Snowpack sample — Snodgrass Mountain, Crested Butte, Colorado (2/4/25, 12:06 PM MST)
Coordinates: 38.923, -106.968
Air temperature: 35 °F
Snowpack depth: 80 cm
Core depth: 50 cm
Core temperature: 30.2 °F
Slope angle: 14°, slope face: 78°
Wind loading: low
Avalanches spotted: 0
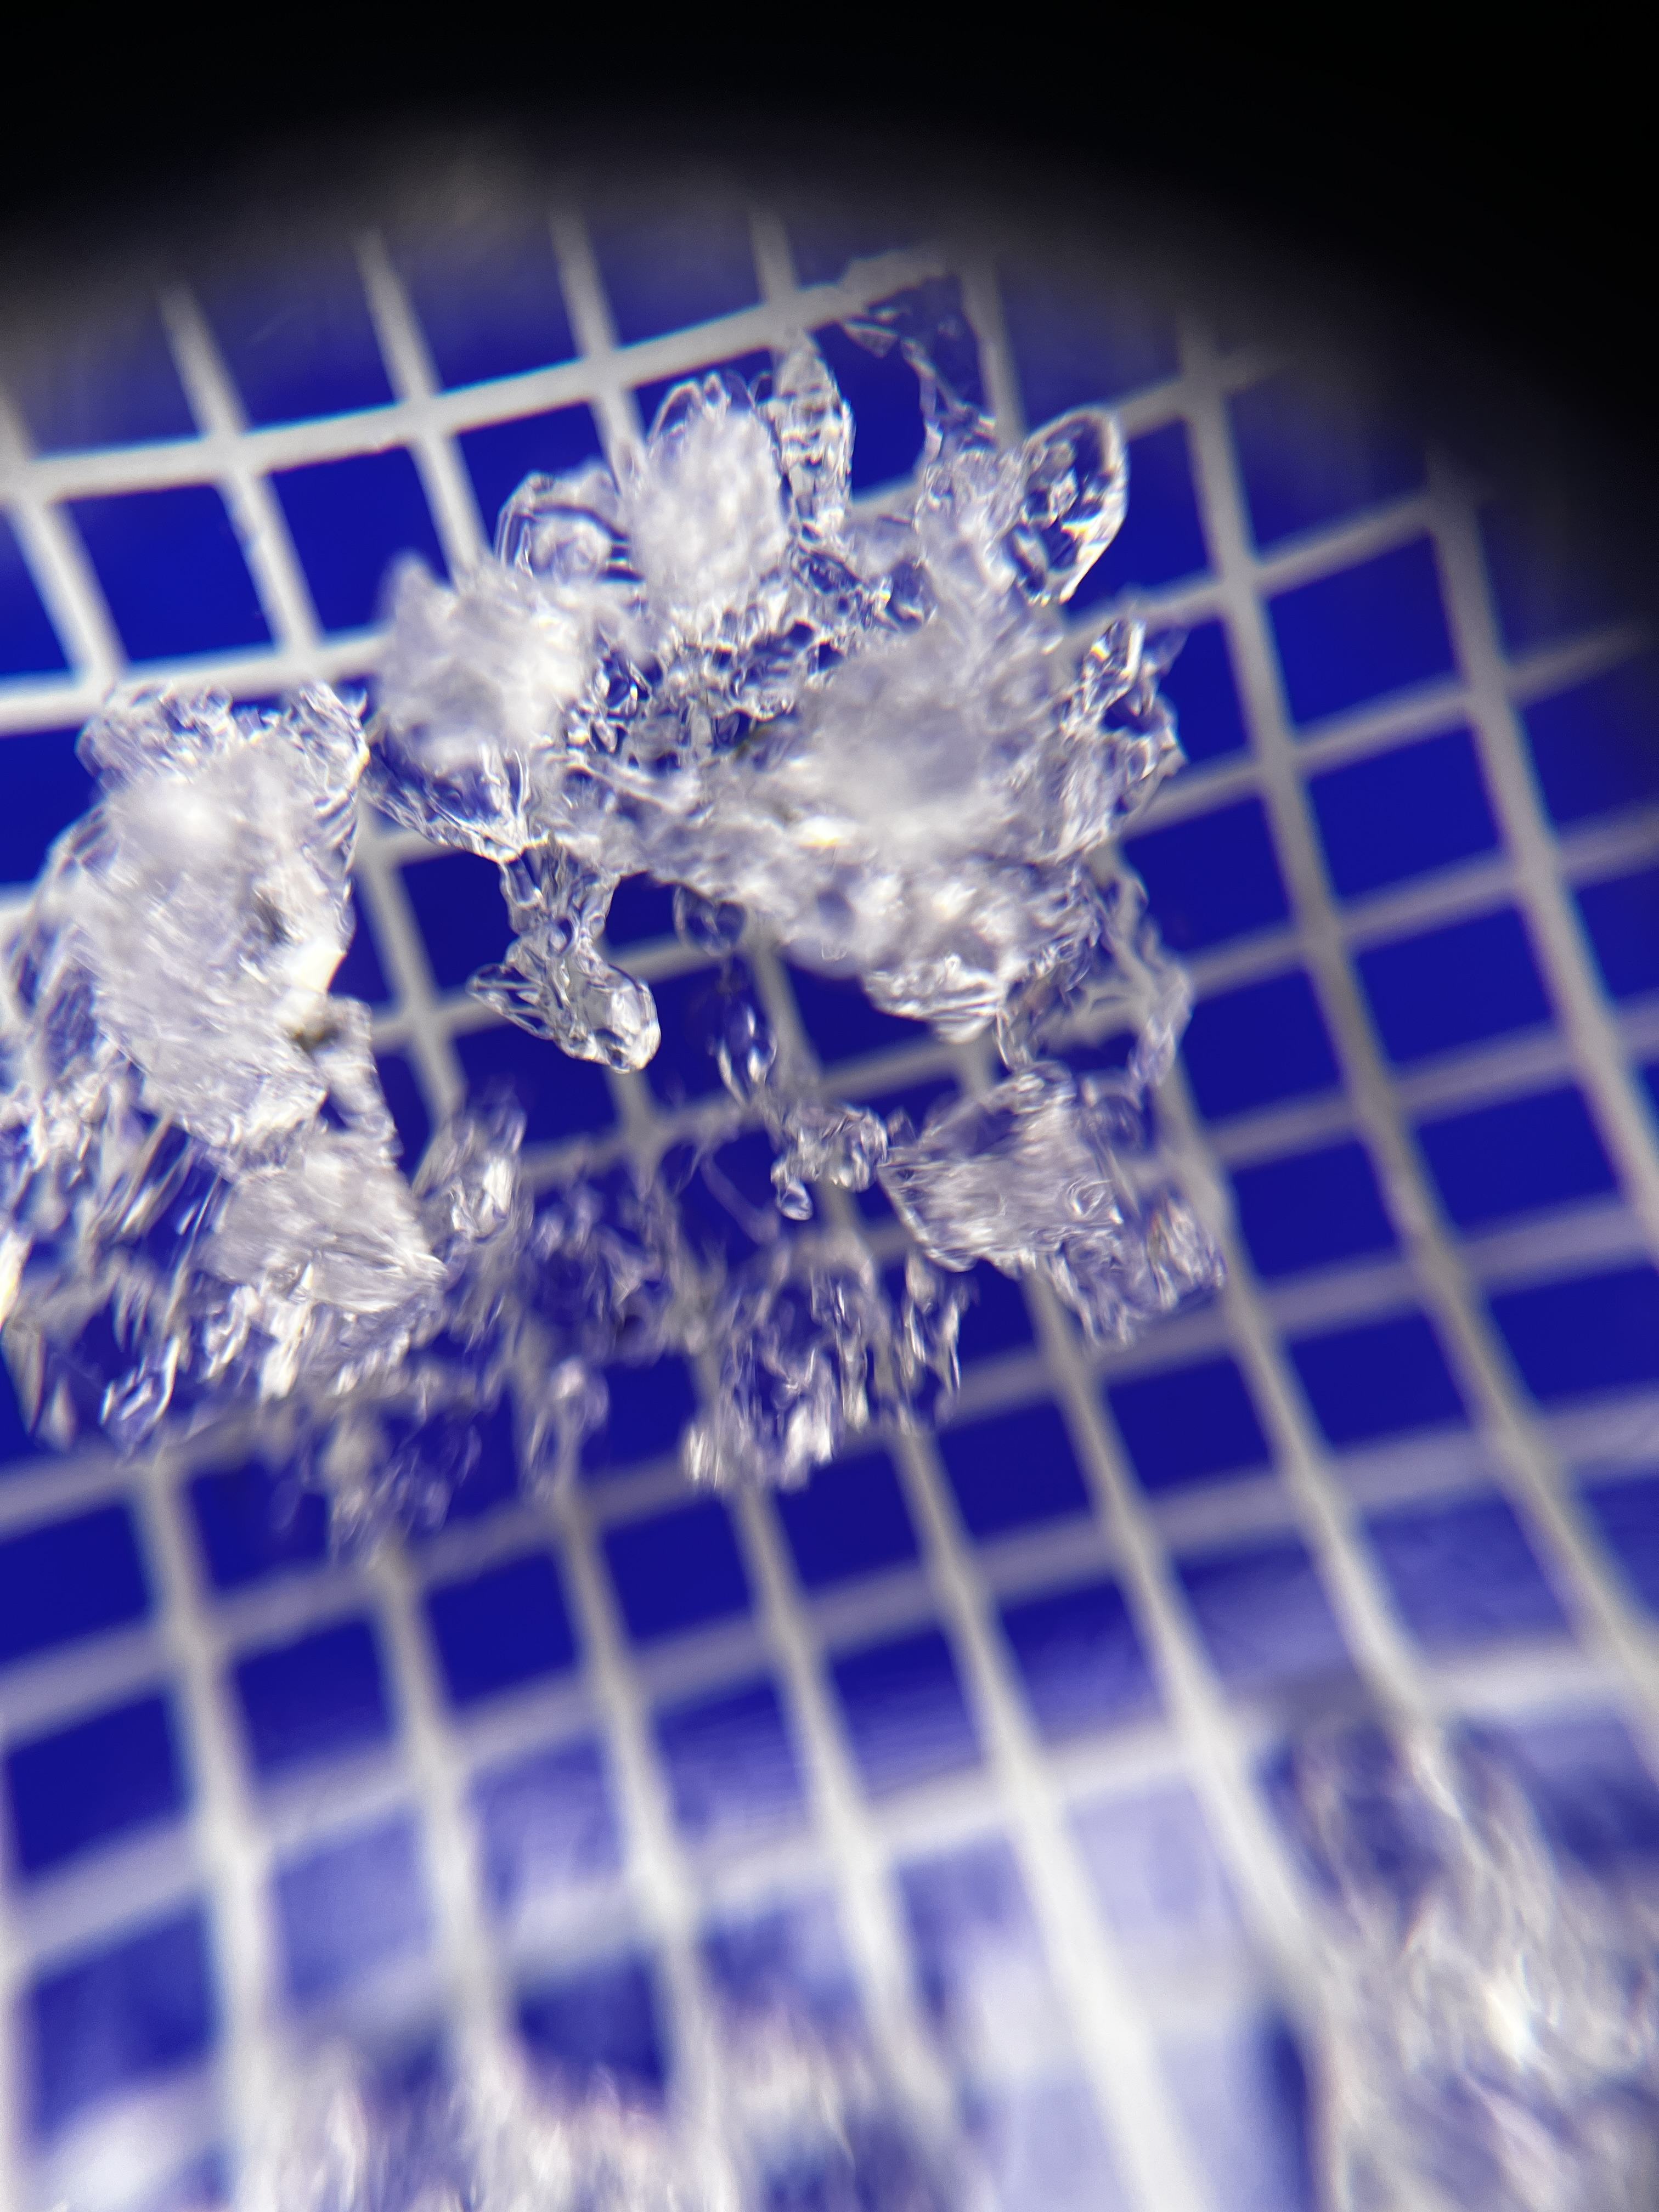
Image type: magnified_profile
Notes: No avalanches nearby, unusually warm weather for the last month reported by residents, Collected 25 yards from treeline